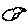
Label: bird